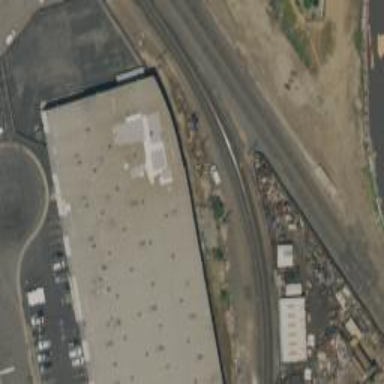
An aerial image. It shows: Industrial building.